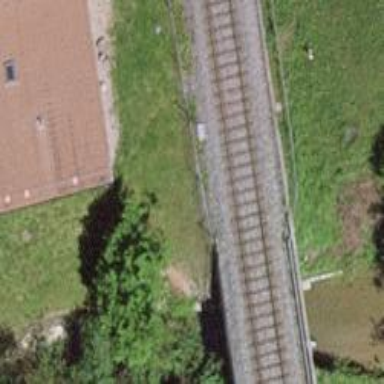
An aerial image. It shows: Bridge over electrified railway with contact line.